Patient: sex F, age 19
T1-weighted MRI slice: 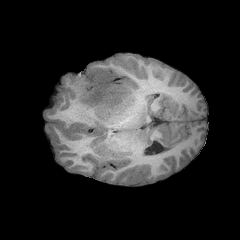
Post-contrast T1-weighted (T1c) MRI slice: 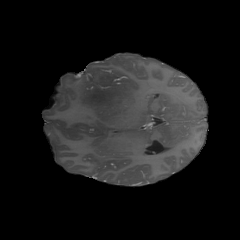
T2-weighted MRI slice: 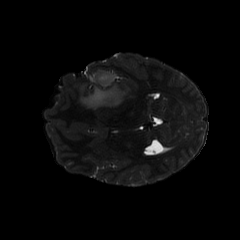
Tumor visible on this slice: yes
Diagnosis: Astrocytoma, IDH-mutant
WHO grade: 4